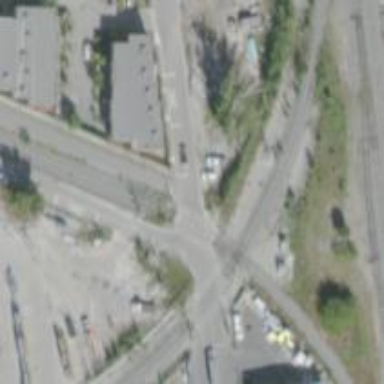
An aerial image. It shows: Railway signal.